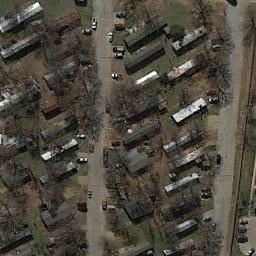
Label: residential